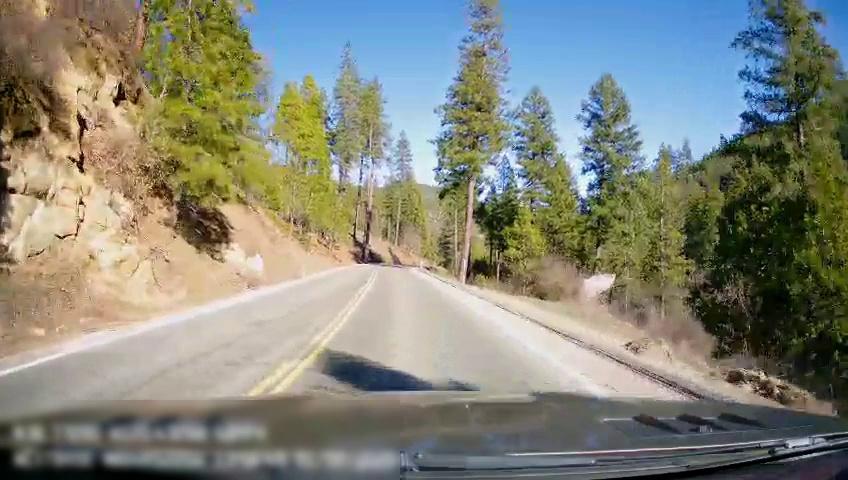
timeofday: Day
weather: Sunny
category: Drivable Space
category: Lanes | Alternate Lane
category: Lanes | Opposite Lane
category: Lanes | Current Lane
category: Lanes | Opposite Lane